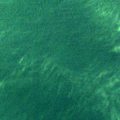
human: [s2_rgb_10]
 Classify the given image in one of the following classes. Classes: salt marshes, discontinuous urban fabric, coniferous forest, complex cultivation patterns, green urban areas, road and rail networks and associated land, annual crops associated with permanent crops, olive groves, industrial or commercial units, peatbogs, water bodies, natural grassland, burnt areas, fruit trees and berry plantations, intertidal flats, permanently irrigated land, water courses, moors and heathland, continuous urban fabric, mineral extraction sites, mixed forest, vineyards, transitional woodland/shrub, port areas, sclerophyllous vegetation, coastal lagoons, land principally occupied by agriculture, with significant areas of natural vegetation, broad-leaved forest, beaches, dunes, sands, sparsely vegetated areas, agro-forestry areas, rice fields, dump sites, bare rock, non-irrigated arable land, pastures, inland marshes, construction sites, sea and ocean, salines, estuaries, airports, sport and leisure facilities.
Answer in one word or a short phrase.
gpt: sea and ocean